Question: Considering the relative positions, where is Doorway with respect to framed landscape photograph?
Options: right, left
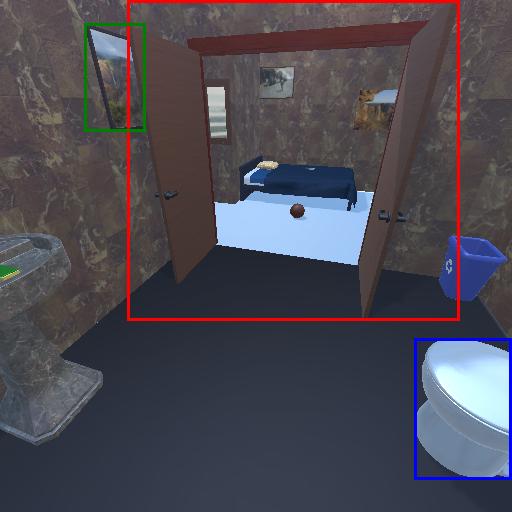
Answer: right